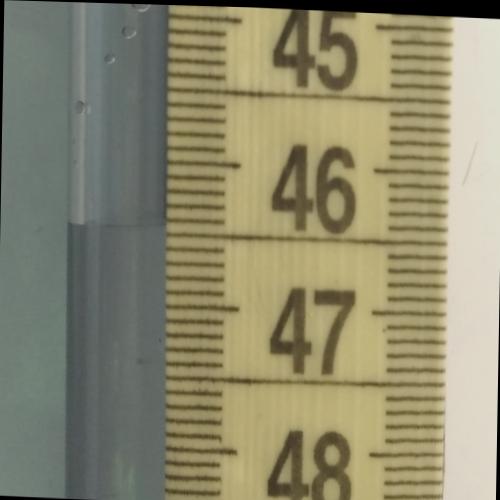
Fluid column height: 46.4 cm